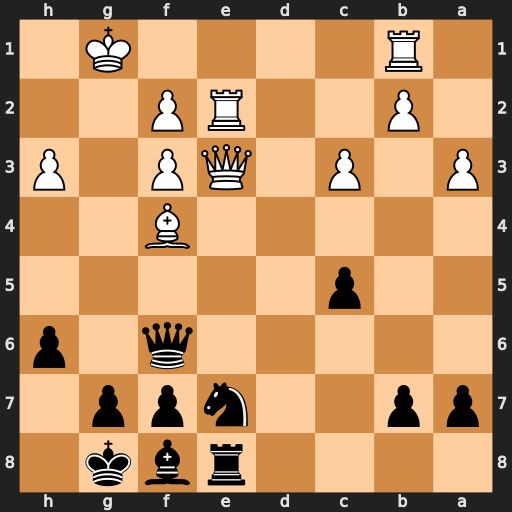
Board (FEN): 4rbk1/pp2npp1/5q1p/2p5/5B2/P1P1QP1P/1P2RP2/1R4K1
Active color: b
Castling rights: -
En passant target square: -
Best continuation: Qg6+ Kh2 Qxb1